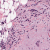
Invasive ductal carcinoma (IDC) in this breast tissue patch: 1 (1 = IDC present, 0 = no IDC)